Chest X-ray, PA view. Patient: 62 years old, sex M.
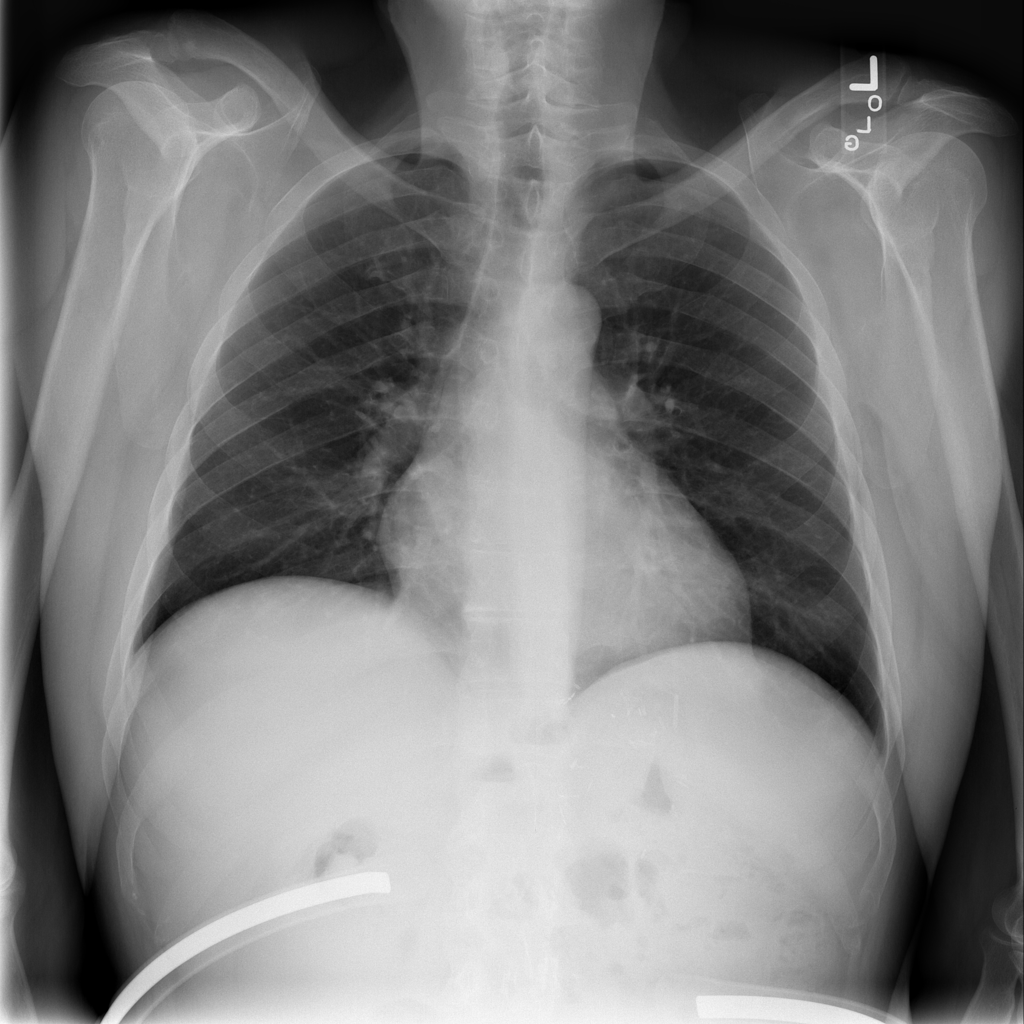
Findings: No Finding